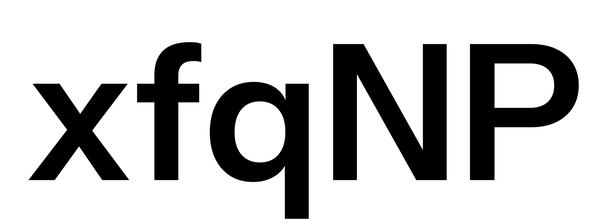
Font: InstrumentSans_SemiBold